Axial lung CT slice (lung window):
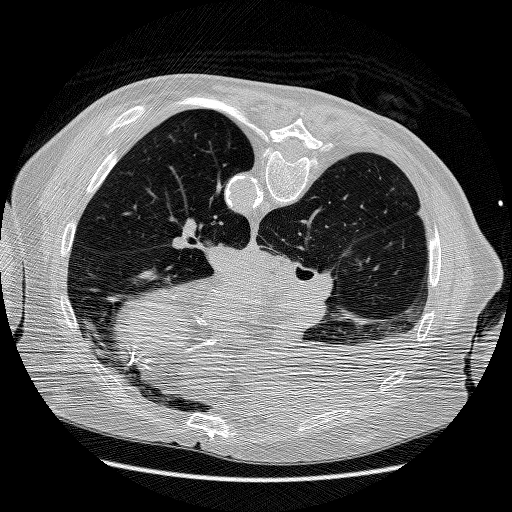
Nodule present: no